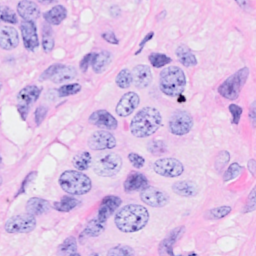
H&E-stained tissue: Breast